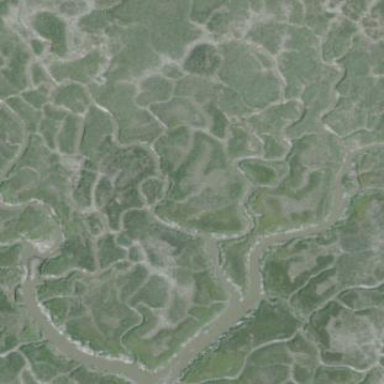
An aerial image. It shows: Saltmarsh wetland area.